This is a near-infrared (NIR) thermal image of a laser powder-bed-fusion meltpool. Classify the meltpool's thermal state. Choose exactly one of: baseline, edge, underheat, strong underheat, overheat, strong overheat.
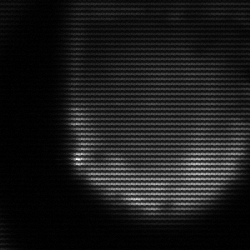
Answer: edge